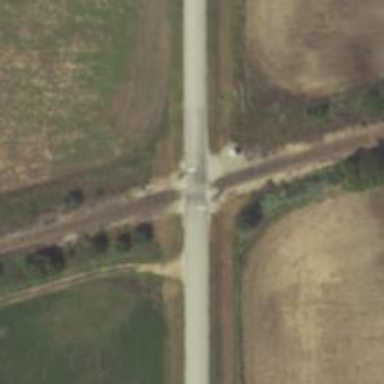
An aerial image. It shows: Railway level crossing.